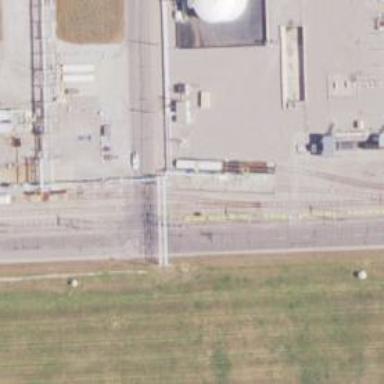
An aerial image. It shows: Rail spur service.